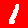
Digit: 1